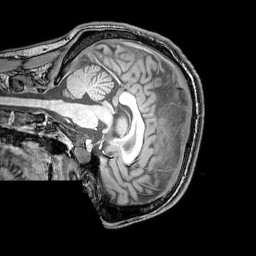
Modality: T1w
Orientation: sagittal
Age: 22
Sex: male
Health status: healthy
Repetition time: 0.081 s
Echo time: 0.037 s